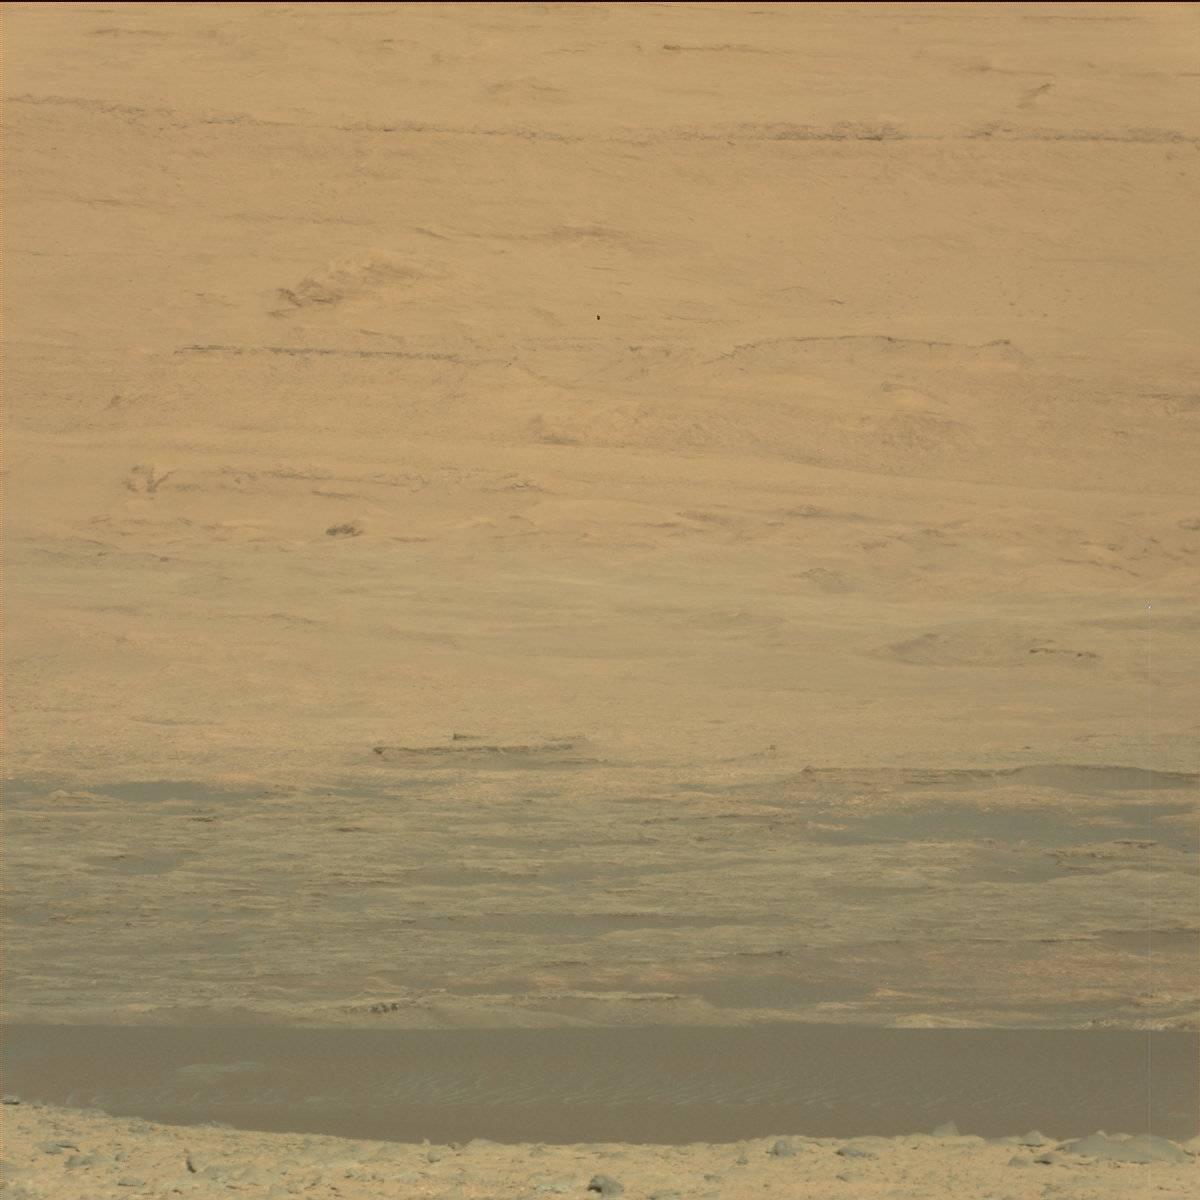
Terrain classes present: Bedrock, Ridge, Sand / Soil